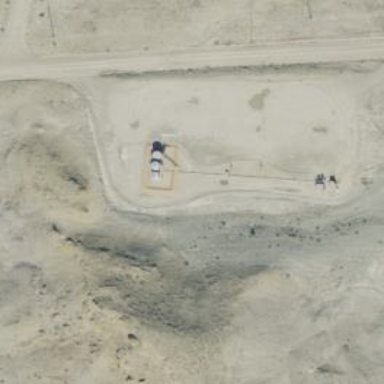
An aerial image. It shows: Petroleum well.